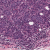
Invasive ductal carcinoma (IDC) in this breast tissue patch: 1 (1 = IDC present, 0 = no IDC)